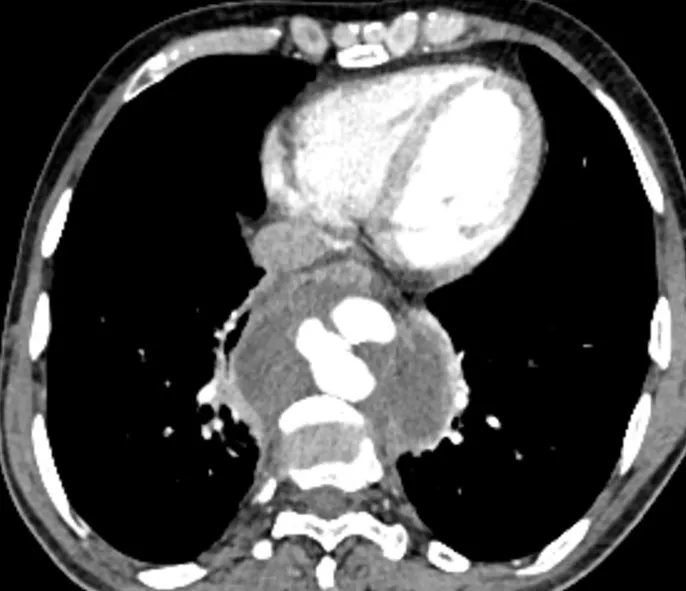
CECT thorax in a 66-year-old gentleman showing a large thoracic aortic pseudoaneurysm, with surrounding hematoma. His blood cultures were positive for Streptococcus pneumoniae.
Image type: radiology (ct)